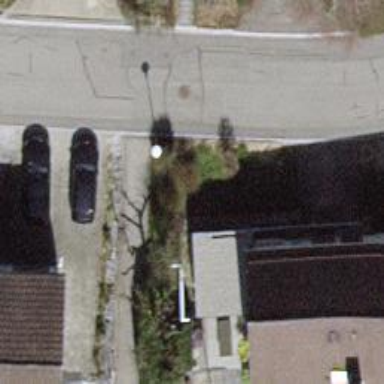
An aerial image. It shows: Urban area featuring tree as natural element.